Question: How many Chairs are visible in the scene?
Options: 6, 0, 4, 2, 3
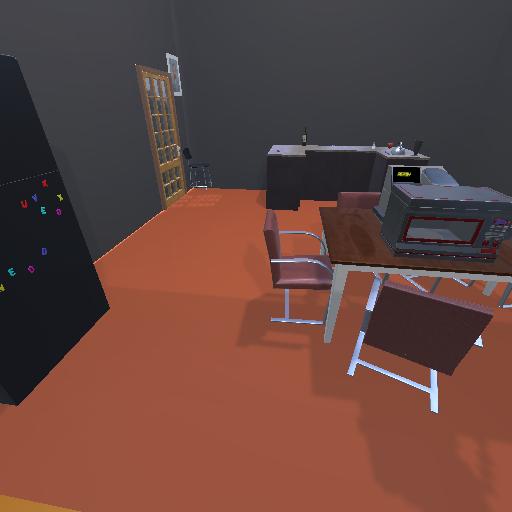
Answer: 6